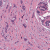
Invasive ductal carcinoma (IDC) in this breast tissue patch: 1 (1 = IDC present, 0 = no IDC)